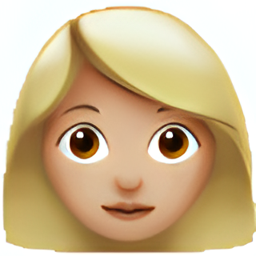
Name: woman
Emoji: 👩🏼
Group: People & Body
Sub-group: person